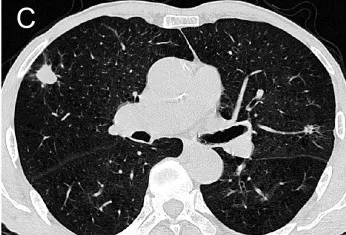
Right lower lung mass Left upper lung mass.
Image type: radiology (ct)